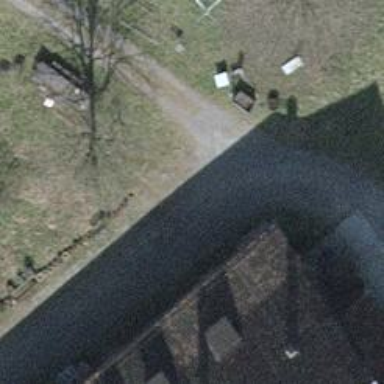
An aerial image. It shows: Driveway leading to service road.